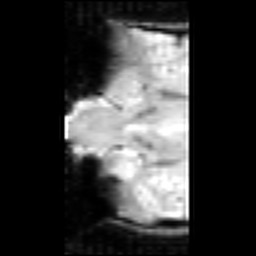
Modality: inplaneT2
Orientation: coronal
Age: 21
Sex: female